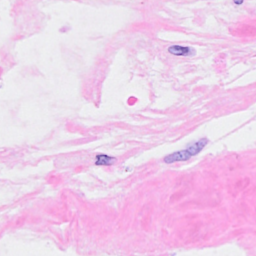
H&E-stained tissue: Breast